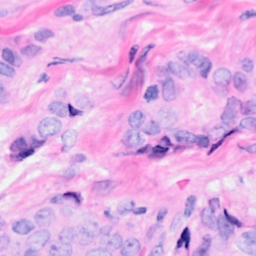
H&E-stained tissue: Breast